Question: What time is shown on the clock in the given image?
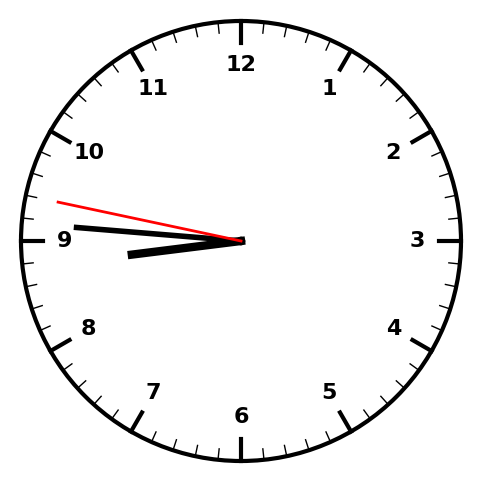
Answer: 08:45:47